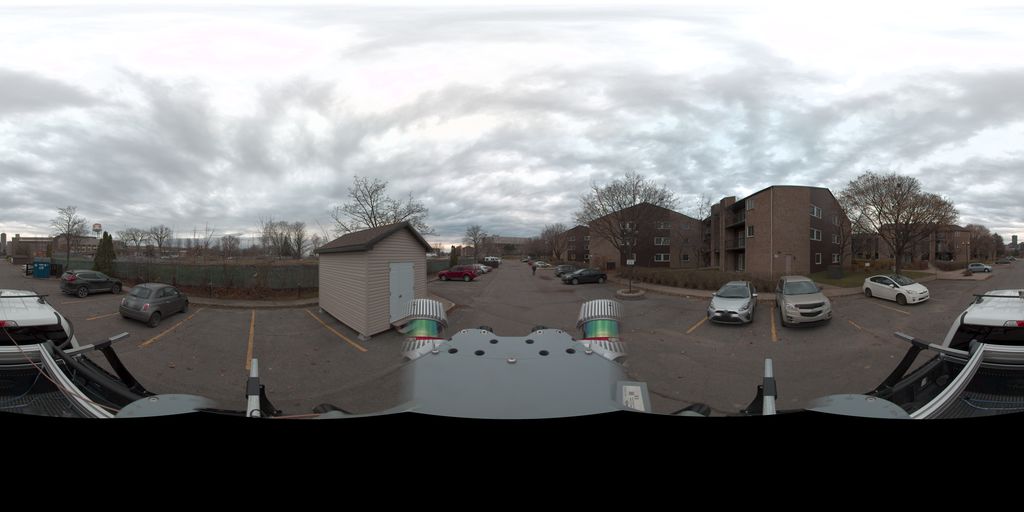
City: quebec_city